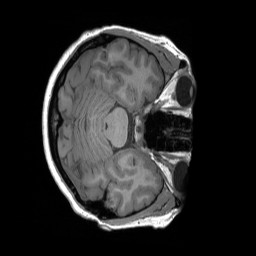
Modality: T1w
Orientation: axial
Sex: female
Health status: ill
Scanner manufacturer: siemens
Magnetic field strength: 3 T
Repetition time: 1.66 s
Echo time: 0.00254 s